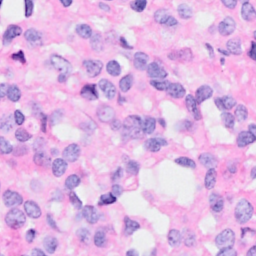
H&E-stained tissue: Breast